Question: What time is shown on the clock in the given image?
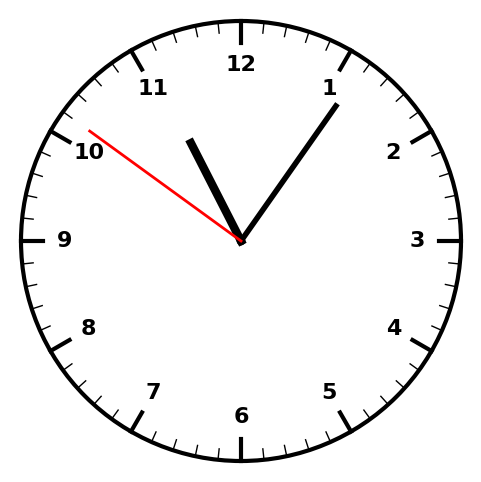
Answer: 11:05:51